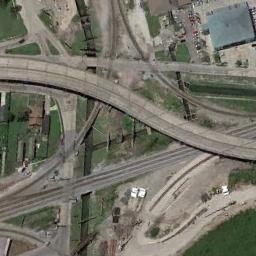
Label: overpass